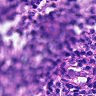
Metastatic tissue present: no